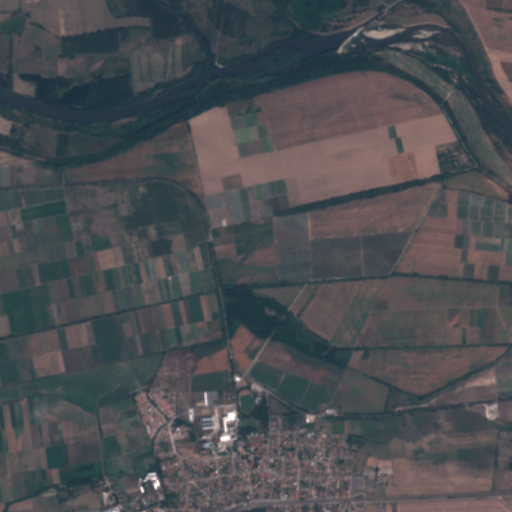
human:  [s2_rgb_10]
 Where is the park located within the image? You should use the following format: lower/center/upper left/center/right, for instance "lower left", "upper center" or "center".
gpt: The park is located in the lower right of the image.
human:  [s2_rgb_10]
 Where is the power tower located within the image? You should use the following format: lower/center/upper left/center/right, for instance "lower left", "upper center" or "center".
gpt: The power tower is located in the lower right of the image.
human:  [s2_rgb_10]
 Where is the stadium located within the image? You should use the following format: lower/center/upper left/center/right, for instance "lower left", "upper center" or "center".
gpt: The stadium is located in the lower center of the image.
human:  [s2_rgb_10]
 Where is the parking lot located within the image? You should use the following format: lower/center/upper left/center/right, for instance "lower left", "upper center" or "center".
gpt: There is no parking lot in the image.